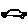
Label: car